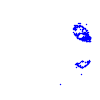
Particle: proton